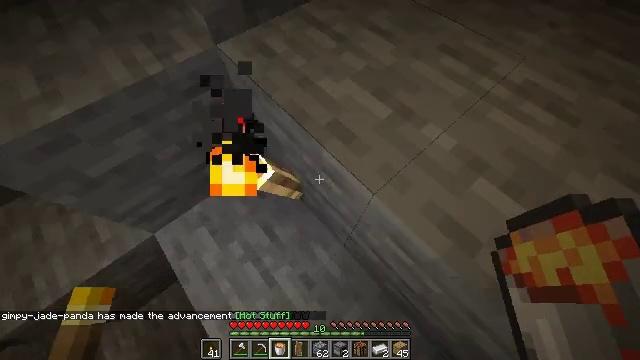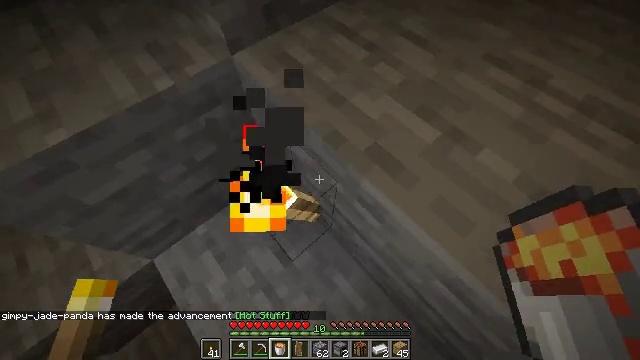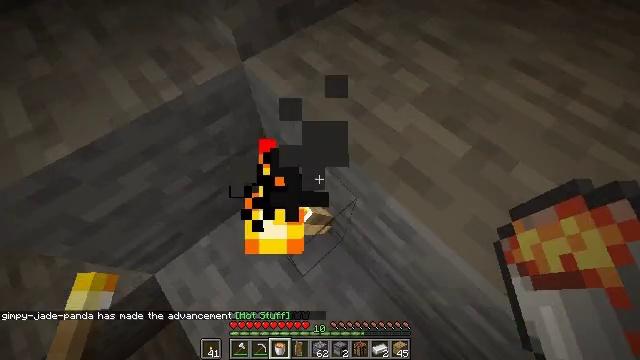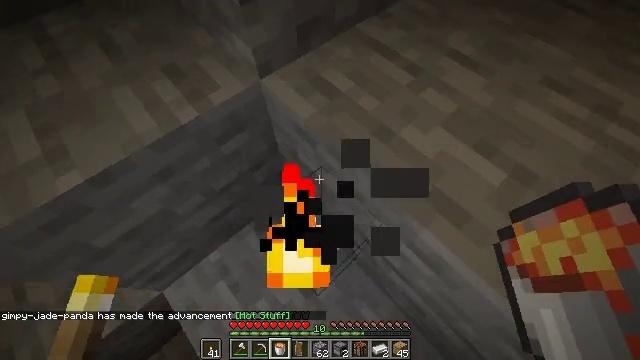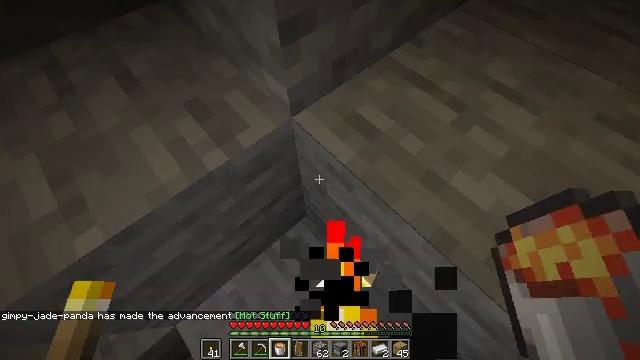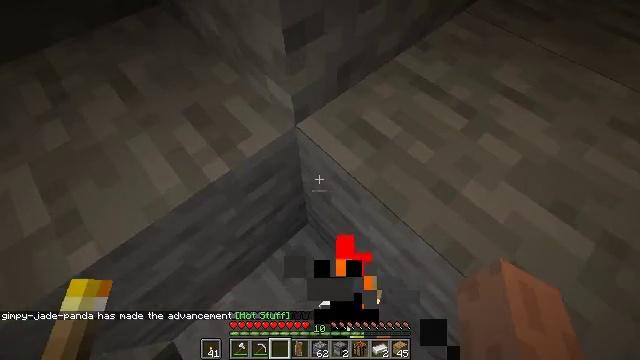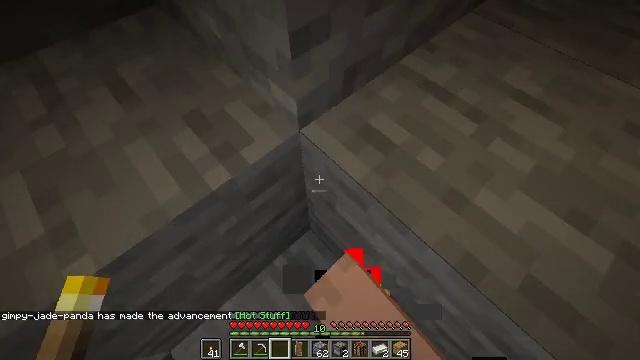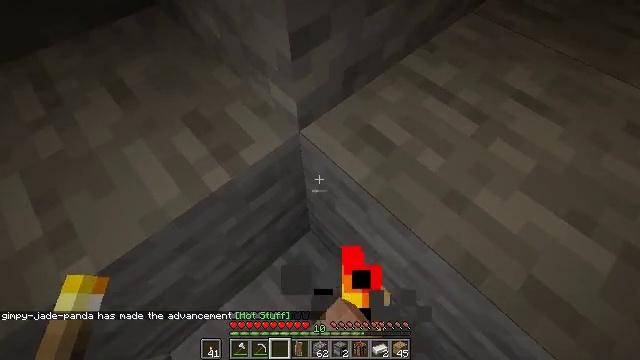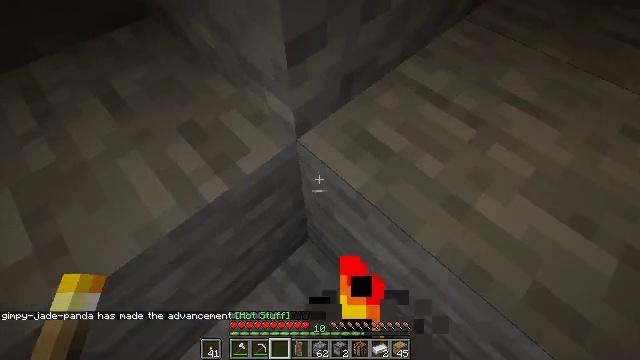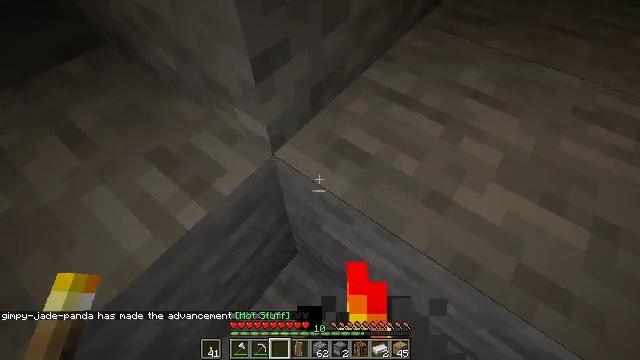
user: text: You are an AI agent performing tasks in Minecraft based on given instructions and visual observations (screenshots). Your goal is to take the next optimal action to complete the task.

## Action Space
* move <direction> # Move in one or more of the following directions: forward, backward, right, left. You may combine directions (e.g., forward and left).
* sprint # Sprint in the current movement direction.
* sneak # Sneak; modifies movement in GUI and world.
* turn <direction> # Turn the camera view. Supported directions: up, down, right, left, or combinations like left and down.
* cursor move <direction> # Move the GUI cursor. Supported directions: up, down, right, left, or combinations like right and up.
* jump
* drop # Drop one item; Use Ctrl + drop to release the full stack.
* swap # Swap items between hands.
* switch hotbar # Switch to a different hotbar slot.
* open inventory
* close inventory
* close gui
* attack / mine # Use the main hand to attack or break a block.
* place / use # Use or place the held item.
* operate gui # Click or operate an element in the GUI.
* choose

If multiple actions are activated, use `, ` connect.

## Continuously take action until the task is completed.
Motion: motion action
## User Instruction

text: Drop a lava bucket.
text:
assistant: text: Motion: move forward
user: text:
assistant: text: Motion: move forward
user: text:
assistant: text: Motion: move forward
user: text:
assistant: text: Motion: no_op
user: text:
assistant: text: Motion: drop
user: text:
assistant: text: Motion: drop
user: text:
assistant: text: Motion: drop
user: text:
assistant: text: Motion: turn right and up, drop
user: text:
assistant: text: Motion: turn right and up, drop
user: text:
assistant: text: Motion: sprint, drop